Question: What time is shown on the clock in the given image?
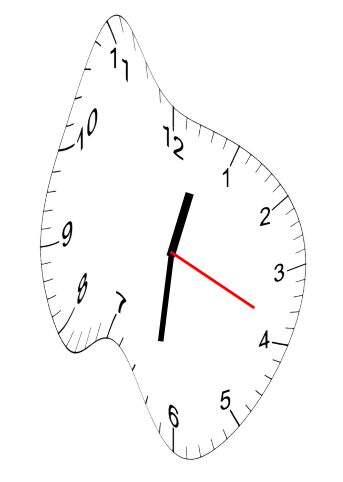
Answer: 12:31:19